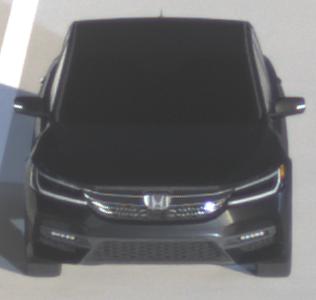
Make: Honda
Model: Accord Hybrid
Detailed model: 9. Generation
Model produced from: 2015
Model produced until: 2019
Doors: 4
Color: black
Road condition: dry road
Daytime: night
Contrast: high contrast